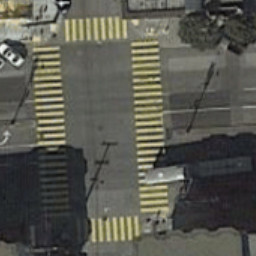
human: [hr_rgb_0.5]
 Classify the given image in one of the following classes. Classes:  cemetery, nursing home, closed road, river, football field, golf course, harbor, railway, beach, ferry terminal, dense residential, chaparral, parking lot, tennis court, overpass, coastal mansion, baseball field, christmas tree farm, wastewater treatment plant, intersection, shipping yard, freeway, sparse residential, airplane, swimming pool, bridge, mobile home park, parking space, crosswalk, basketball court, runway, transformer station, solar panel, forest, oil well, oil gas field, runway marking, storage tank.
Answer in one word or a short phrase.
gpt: crosswalk